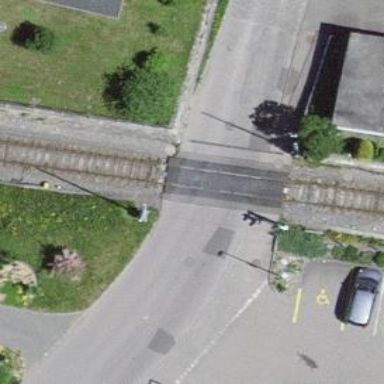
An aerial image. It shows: Single-track railway with electrified contact lines.